Question: I just ran a Macro and got the below:
'''
Sub Macro1()
'
' Macro1 Macro
'
'
Columns("B:B").Select
Range("B4").Activate
Selection.NumberFormat = "0.00"
Selection.NumberFormat = "@"
End Sub
'''
Now couldn't understand the difference between 'Selection.NumberFormat = "0.00"' and 'Selection.NumberFormat = "@"' Can you help me to understand the same?
Snapshot:

I tried to convert all numbers which is stored as 'text' to number by the below,but nothing changed. Please guide if I am wrong:
'''
objSheet1.Columns(11).NumberFormat = "0"
'''
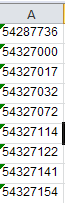
Answer: Is this what you are trying?
'''
Sub Sample()
Dim ws As Worksheet
Dim lRow As Long, i As Long
'~~> Change this to the relevant sheet name
Set ws = ThisWorkbook.Sheets("Sheet1")
With ws
'~~> Col B
.Columns(2).NumberFormat = "0.00"
'~~> Get the last row
lRow = .Range("B" & .Rows.Count).End(xlUp).Row
For i = 1 To lRow
.Range("B" & i).Formula = .Range("B" & i).Value
Next i
End With
End Sub
'''